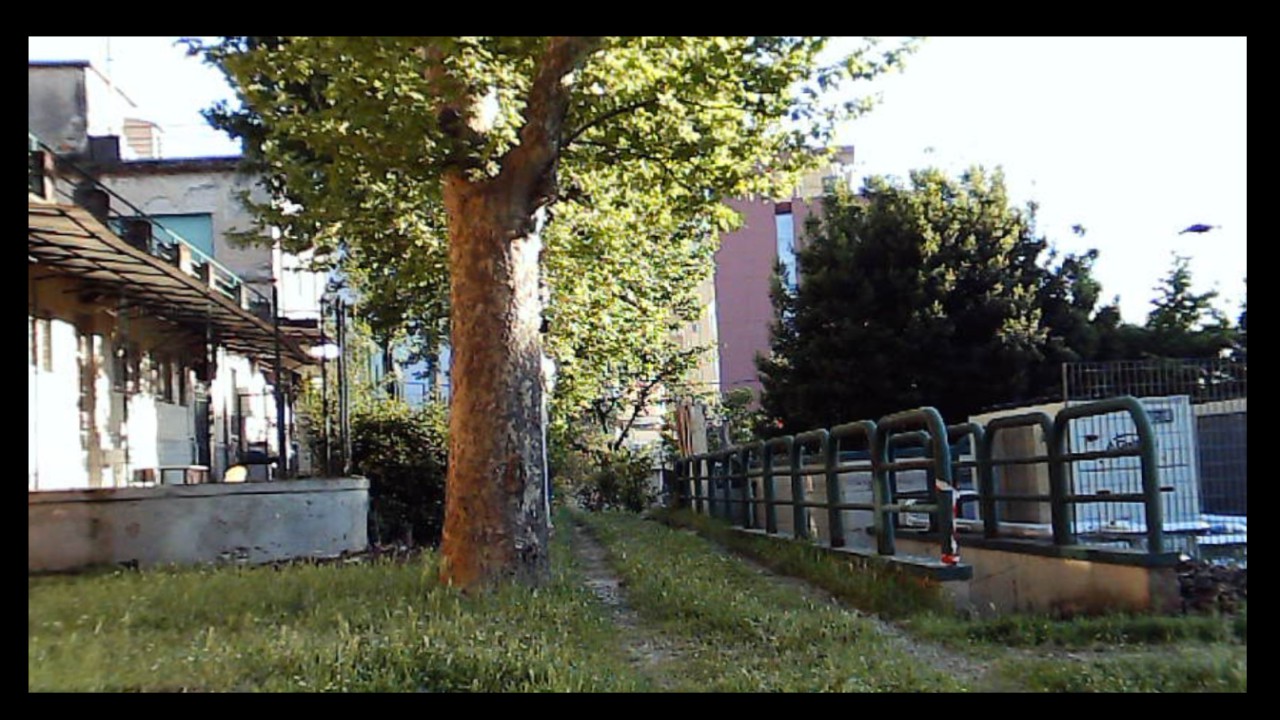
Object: DarwinFPV cineape20

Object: DJI Tello EDU